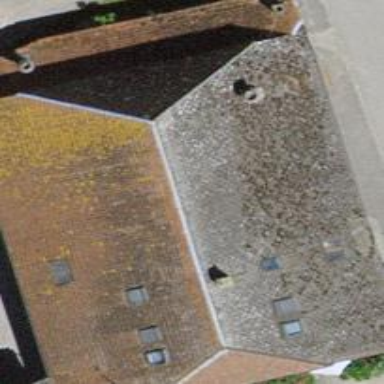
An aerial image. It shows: Farm building.